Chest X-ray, PA view. Patient: 49 years old, sex M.
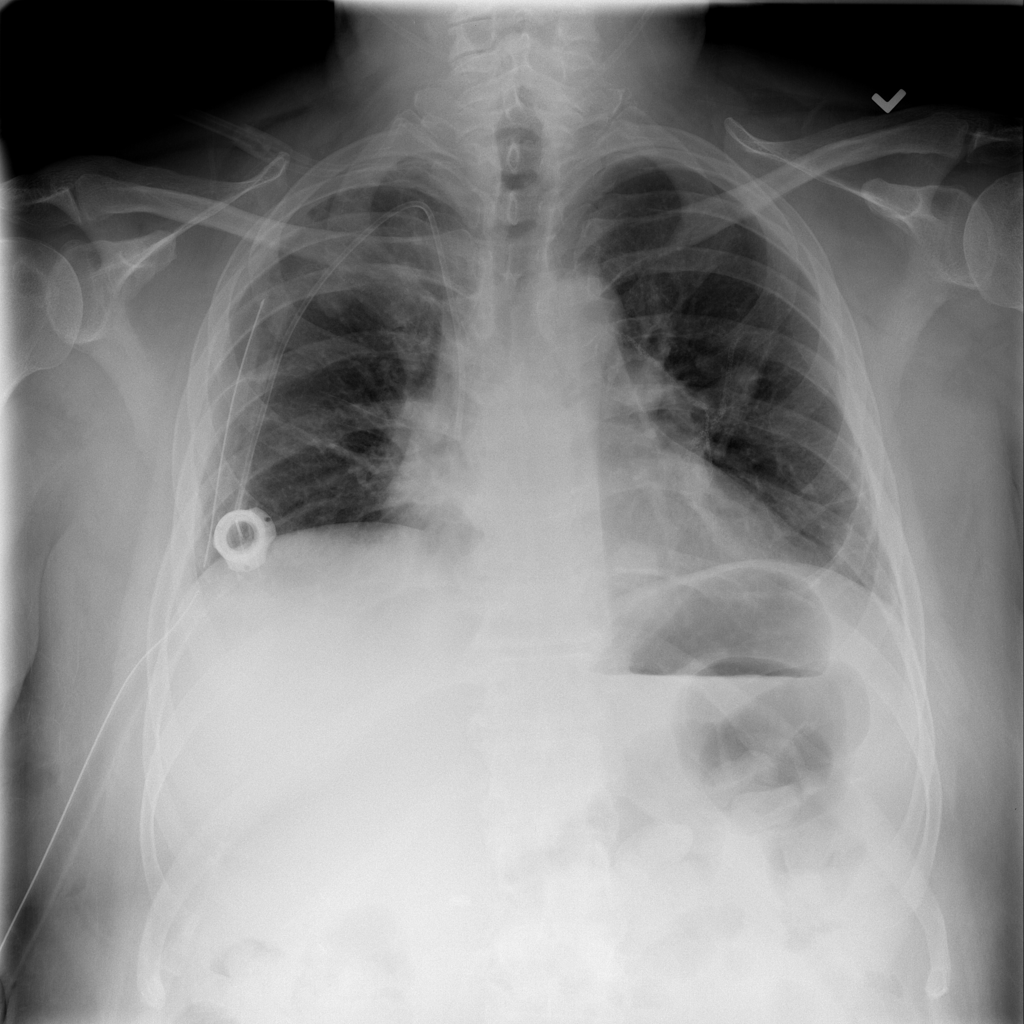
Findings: Atelectasis, Pneumothorax